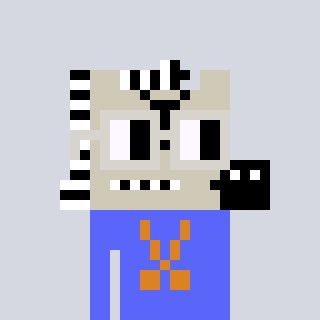
a pixel art character with square light gray glasses, a zebra-shaped head and a purple-colored body on a cool background